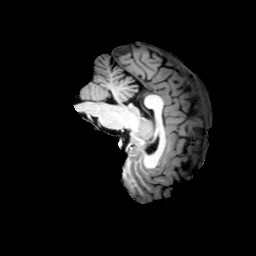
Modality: T1w
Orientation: sagittal
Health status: ill
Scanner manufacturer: siemens
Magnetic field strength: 3 T
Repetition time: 2 s
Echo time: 0.00303 s